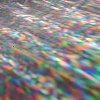
Label: sunburn